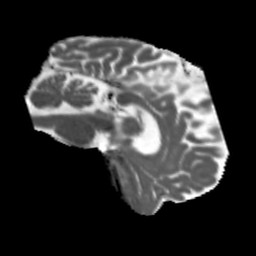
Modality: MD
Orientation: sagittal
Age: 56
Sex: male
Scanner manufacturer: siemens
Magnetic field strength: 3 T
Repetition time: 5.47 s
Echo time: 0.0854 s